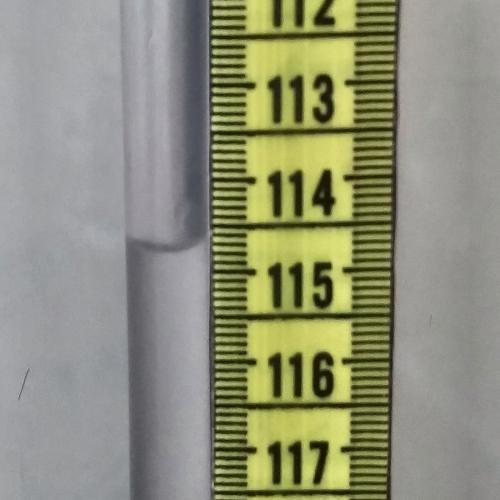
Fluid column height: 114.7 cm